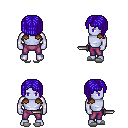
a pixel art fantasy rpg character, male body template, dark elf, purple skin, leather shoulder armor, magenta pants, blue pageboy hairstyle, white slippers, dagger, four views (front, back, left, right), 2x2 character sprite sheet, small pixel art, hard edges, no anti-aliasing